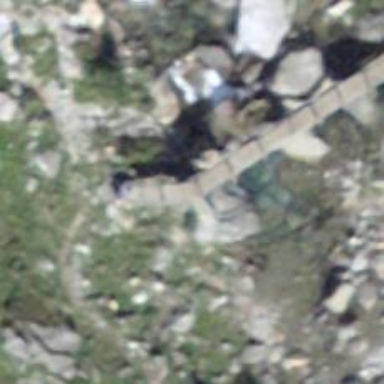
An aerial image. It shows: Path leading to bridge.